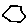
Label: hexagon